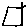
Label: square